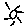
Label: sun